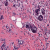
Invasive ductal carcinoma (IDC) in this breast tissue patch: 0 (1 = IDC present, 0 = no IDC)